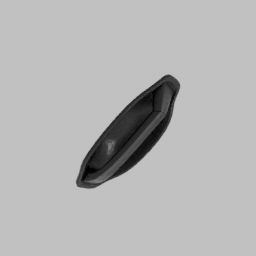
Label: mechanical